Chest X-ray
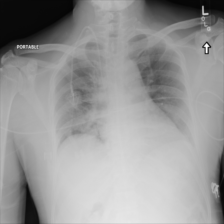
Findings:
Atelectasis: negative
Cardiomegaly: negative
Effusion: negative
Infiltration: negative
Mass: negative
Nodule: negative
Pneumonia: negative
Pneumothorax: negative
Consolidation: negative
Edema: negative
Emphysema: negative
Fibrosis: negative
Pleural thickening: negative
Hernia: negative